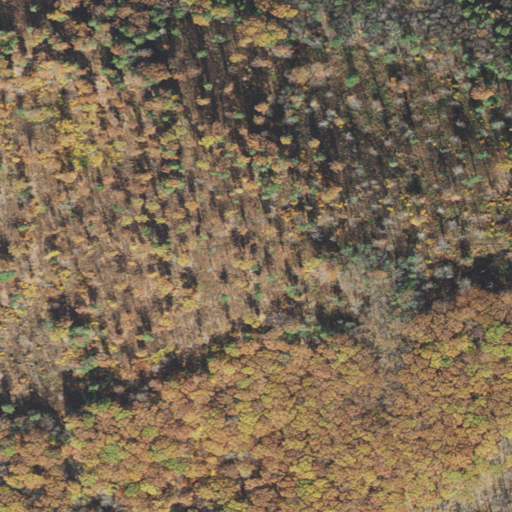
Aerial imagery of mountain in Massachusetts named Great Moose Hill containing deciduous forest, mixed forest, evergreen forest, and shrub